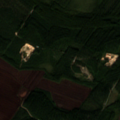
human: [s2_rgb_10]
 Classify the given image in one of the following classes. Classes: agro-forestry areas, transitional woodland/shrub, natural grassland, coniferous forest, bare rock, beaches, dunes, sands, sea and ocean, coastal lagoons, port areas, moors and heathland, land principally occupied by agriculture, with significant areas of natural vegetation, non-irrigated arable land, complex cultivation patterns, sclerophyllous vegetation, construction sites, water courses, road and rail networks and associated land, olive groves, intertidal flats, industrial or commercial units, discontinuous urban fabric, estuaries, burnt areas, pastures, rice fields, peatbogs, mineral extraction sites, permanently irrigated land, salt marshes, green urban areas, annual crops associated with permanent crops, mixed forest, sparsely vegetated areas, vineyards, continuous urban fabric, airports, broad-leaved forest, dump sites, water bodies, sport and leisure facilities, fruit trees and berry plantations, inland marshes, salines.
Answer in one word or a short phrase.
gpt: coniferous forest, mixed forest, transitional woodland/shrub, peatbogs